Field crop: maize
Growth stage: 2
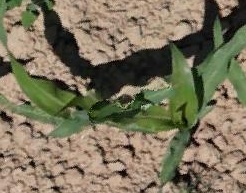
Species: maize